【题型】填空题　【知识点】立体几何　【难度】medium
如图，有一正三棱锥 $P-ABC$ 放置在平面 $\alpha$ 上，已知它的底面边长为 $2$，高为 $h$（点 $P$ 到平面 $ABC$ 的距离），把 $BC$ 靠在平面 $\alpha$ 上转动，若某个时刻它在平面 $\alpha$ 上的射影是等腰直角三角形，则 $h$ 的取值范围是$\underline{\quad\quad}$.

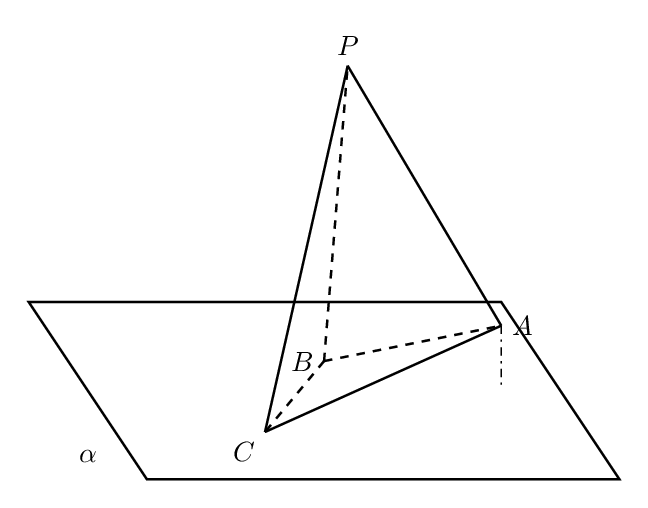
【解答】
【答案】$(0,1]$
【分析】根据题意，分两类情况讨论，①当由点$A$在平面$\alpha$内的射影与$BC$构成等腰直角三角形时，②当由点$P$在平面$\alpha$内的射影与$BC$构成等腰直角三角形时；找到临界值，从而求出$h$的取值范围。
【详解】要使得正三棱锥在平面$\alpha$上的射影是等腰直角三角形，包含以下两种情况：
①设点$O$为正$\triangle ABC$的中心，当顶点$P$的投影落在$BC$右侧，正$\triangle ABC$的投影为等腰$\text{Rt}\triangle A'BC$时，
当点$P$在平面$\alpha$上的投影恰在$BC$的中点$D$时（如图1），
由$BC=2$，则$A'C=\sqrt{2}$，故$AA'=\sqrt{2}$，
由$\tan\angle ADA'=\frac{AA'}{DA'}=\frac{\sqrt{2}}{1}=\sqrt{2}$，则$\tan\angle PDA=\frac{1}{\sqrt{2}}=\frac{h}{DO}=\frac{h}{\frac{1}{\sqrt{3}}}$，此时$h=\frac{\sqrt{6}}{6}$。
顶点$P$可以从正$\triangle ABC$的中心$O$往上升，直至点$P$在平面$\alpha$上的投影恰在$BC$的中点$D$，所以$h\in\left(0,\frac{\sqrt{6}}{6}\right]$。

②当平面$ABC$从垂直平面$\alpha$按逆时针方向旋转到$P$在平面内时，
如图2，当平面$ABC$垂直平面$\alpha$时，$\triangle PBC$在平面$\alpha$上的投影为等腰$\text{Rt}\triangle P'BC$，
此时$h$最大，且$h=P'D=1$，
如图3，当$P$在平面$\alpha$内，且点$A$在平面上的投影恰好是$P'$，此时$PD=1$，$OD=\frac{1}{\sqrt{3}}$，有$h=PO=\frac{\sqrt{6}}{3}$，此时$h$最小，故$h\in\left[\frac{\sqrt{6}}{3},1\right]$。

如图4，由于此时点$A$在平面上的投影恰好是$P'$，故可保持平面$ABC$不动，让点$P$沿$P\to O$运动，故有$h\in\left(0,\frac{\sqrt{6}}{3}\right]$。

综上，可得$h\in(0,1]$。
故答案为：$(0,1]$。
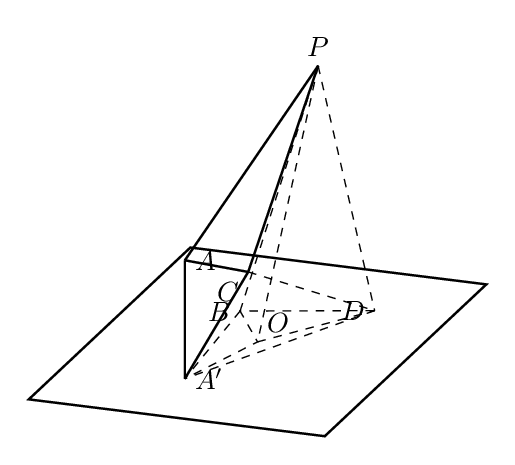
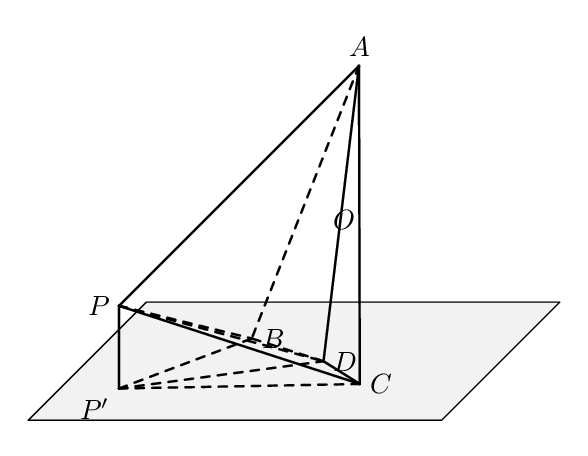
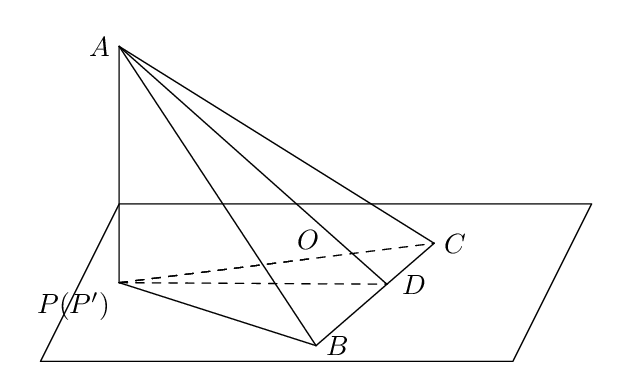
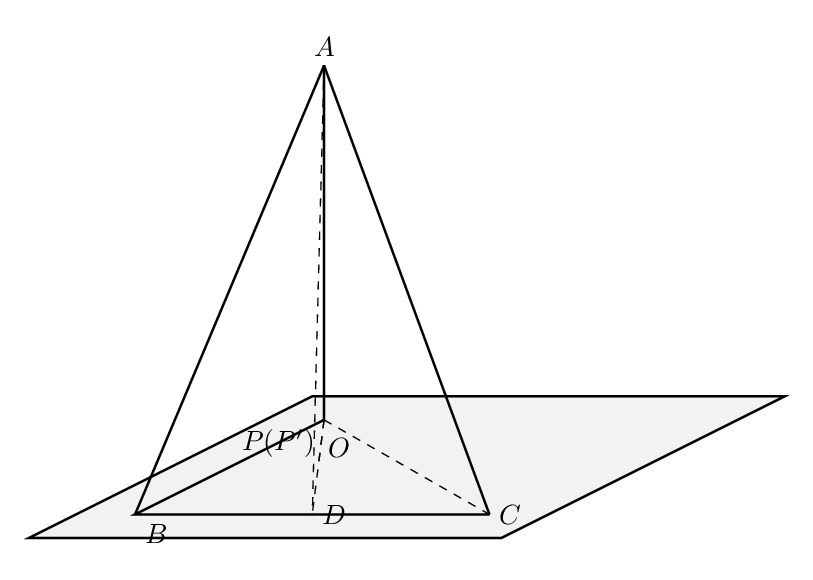